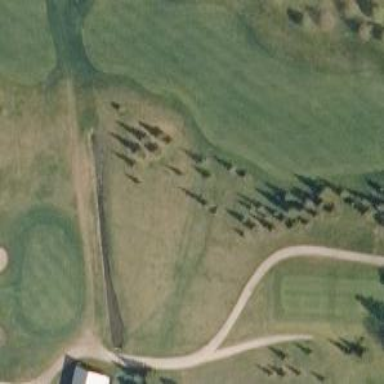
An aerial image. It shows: Rough area in golf course.